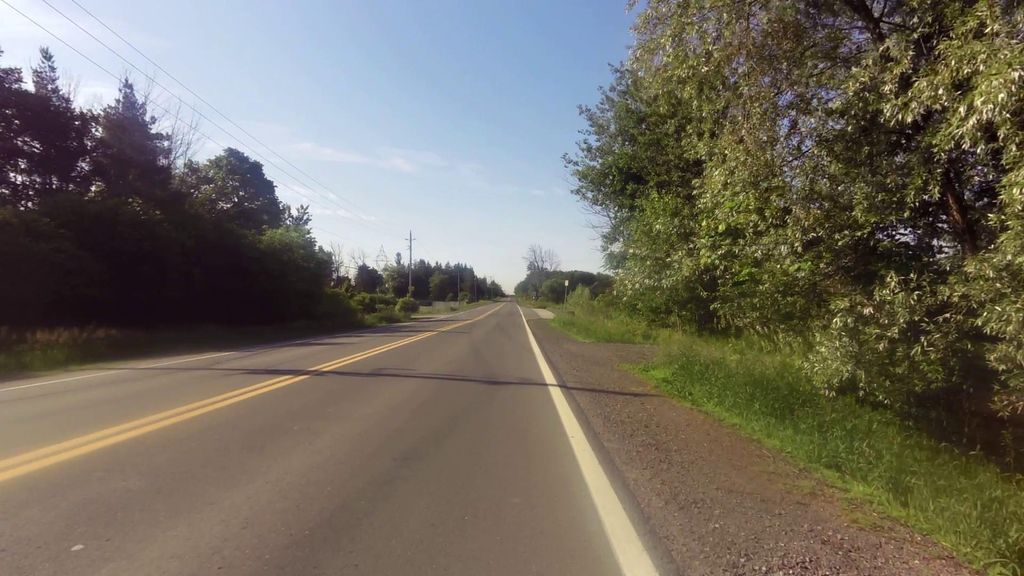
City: ottawa-gatineau